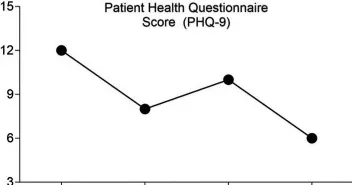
Displays the responses of the patient prior to (Baseline), during (Infusion 6 and Booster 1), and following the final dose (Booster 2) of the ketamine assisted psychotherapy treatment for the scales administered. For all scales, lower scores represent less severe symptomology. Panel. Scores for the Patient Health Questionnaire (PHQ-9), and . Scores for the Columbia-Suicide Severity Rating Scale SSRS).
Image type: chart (chart)